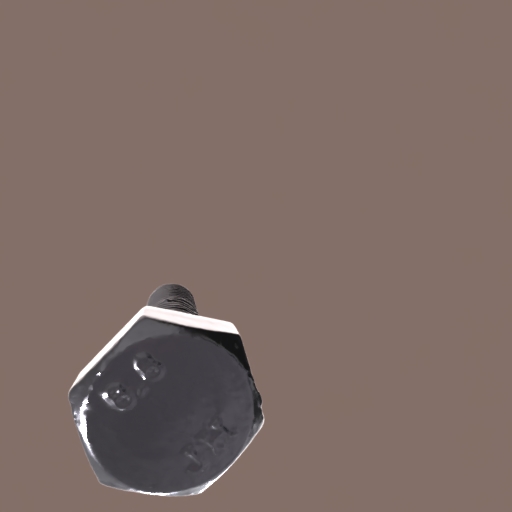
Label: bolt